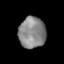
Tissue: prostate
Cell type: T cells
Senescence score: 0.2519
Nuclear area (px): 818
Mean DAPI intensity: 135.572